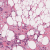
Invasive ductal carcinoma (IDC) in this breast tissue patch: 1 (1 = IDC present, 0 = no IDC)